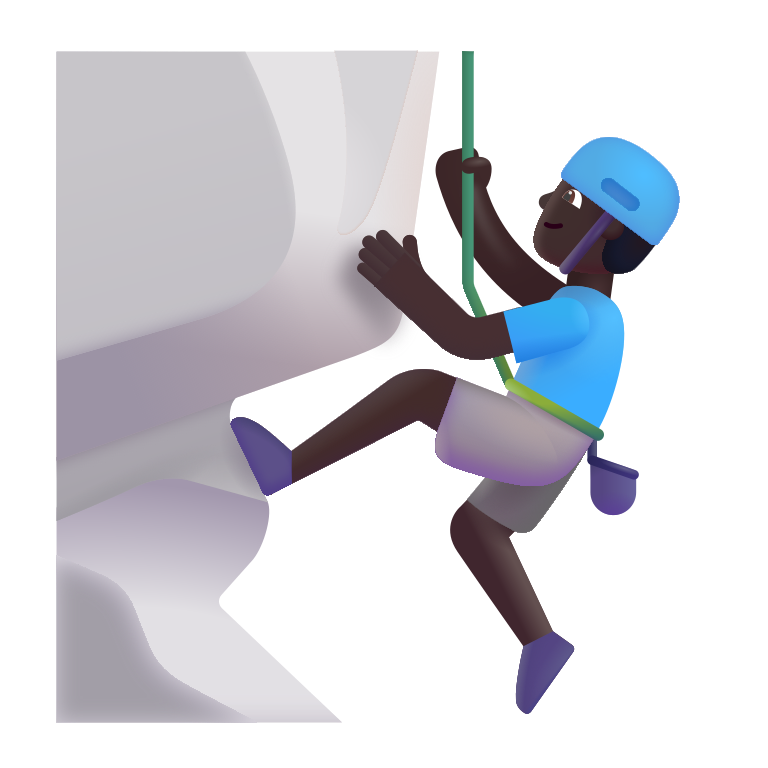
man climbing color dark